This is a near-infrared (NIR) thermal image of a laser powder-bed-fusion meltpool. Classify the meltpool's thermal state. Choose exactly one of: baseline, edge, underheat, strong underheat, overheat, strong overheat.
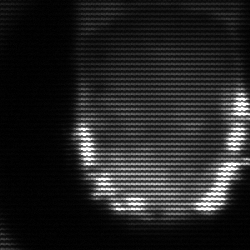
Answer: baseline